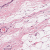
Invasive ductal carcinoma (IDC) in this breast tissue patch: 0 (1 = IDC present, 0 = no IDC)